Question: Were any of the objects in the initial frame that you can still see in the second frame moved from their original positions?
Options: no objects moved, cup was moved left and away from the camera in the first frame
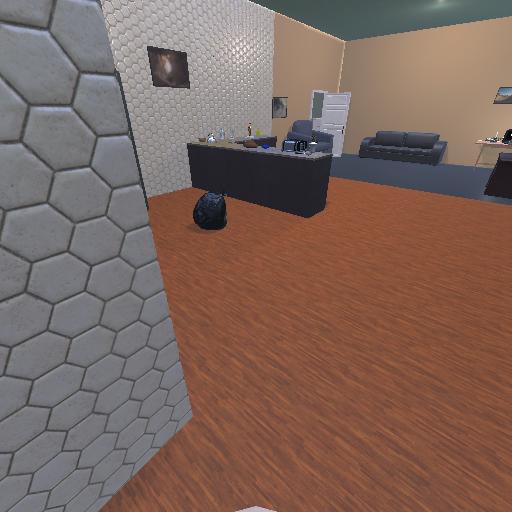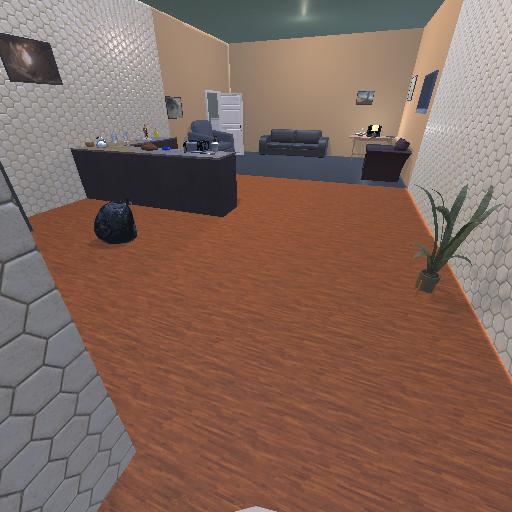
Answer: no objects moved